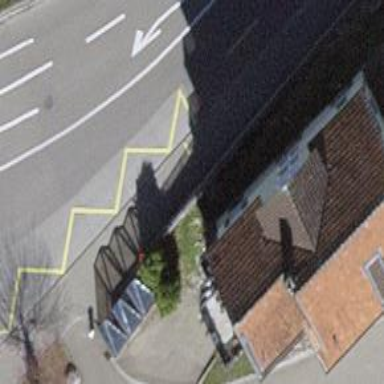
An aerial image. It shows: Bus stop with shelter. It is platform for public transport.